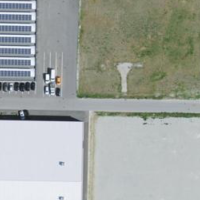
EUNIS habitat code: 57
Species observed at this site:
Lepidium draba